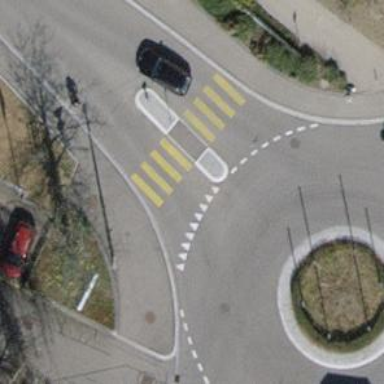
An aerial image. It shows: Uncontrolled zebra crossing with island. The crossing is marked with zebra stripes.